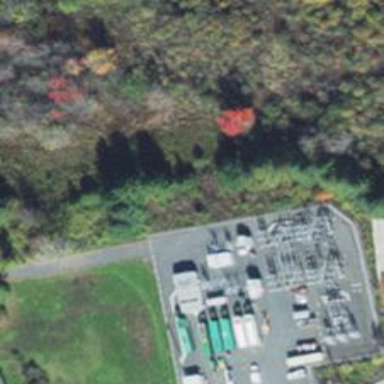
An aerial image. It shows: Outdoor distribution level power substation.